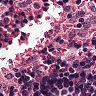
Metastatic tissue present: no